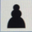
Piece: bP